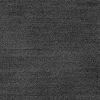
Atmospheric dust classification: dusty